Aerial crown-view tile of a tropical tree (Barro Colorado Island, Panama), acquired 20240716:
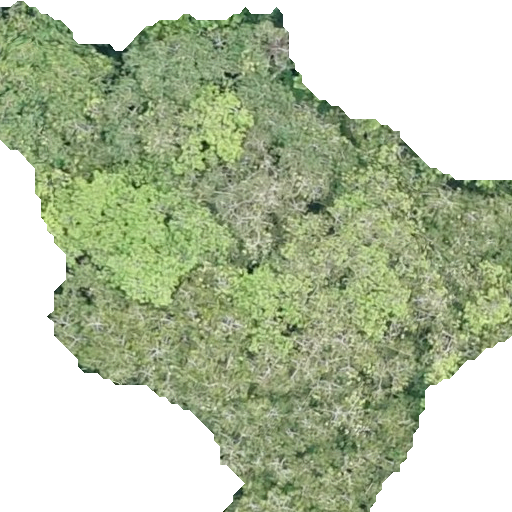
Species: Virola surinamensis
GBIF accepted scientific name: Virola surinamensis
Crown area: 285.796 m²